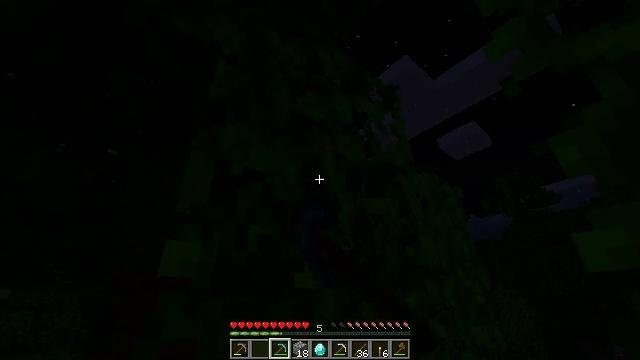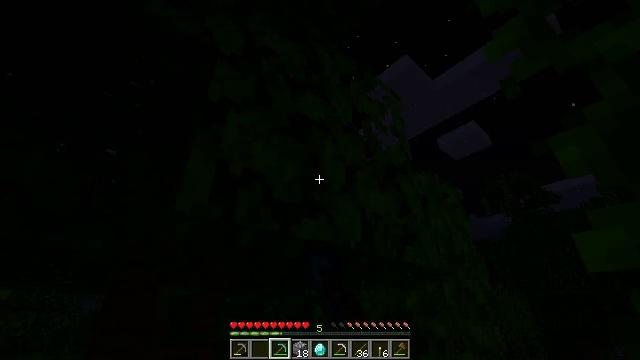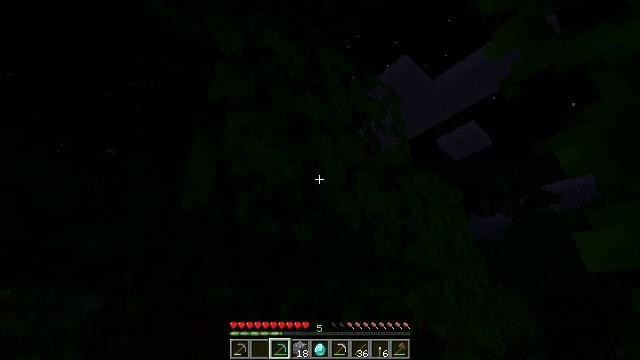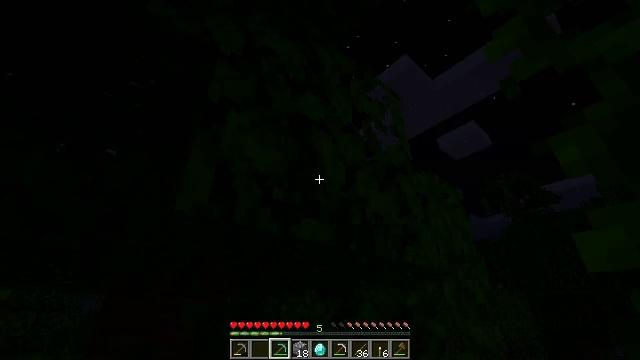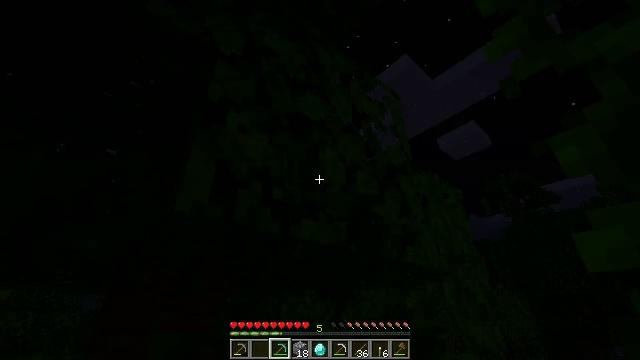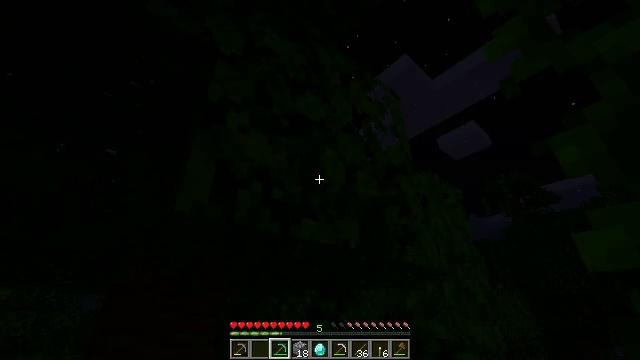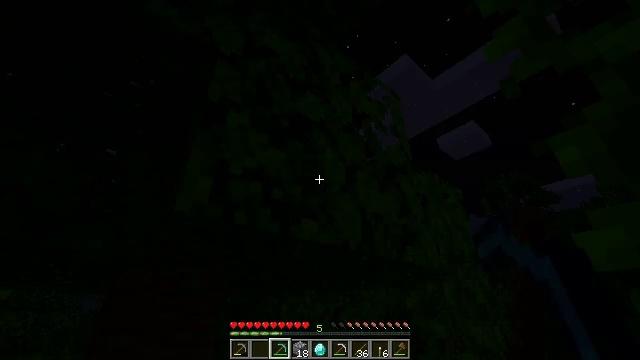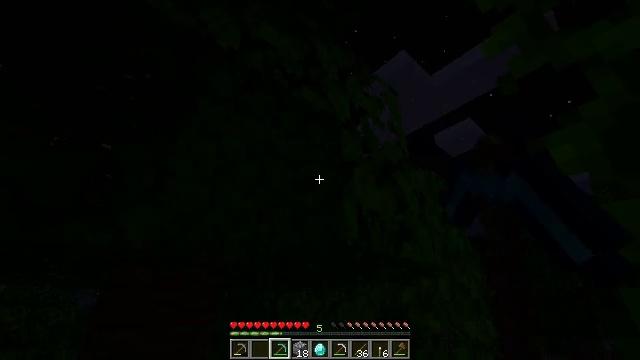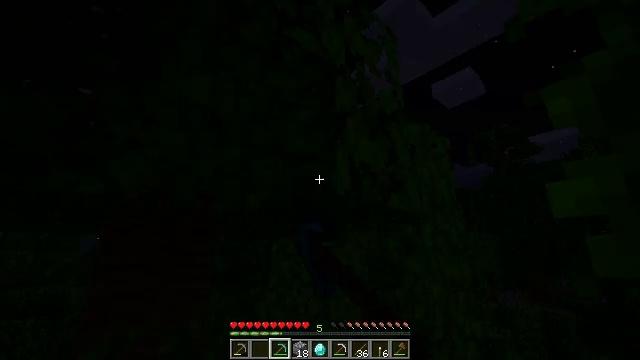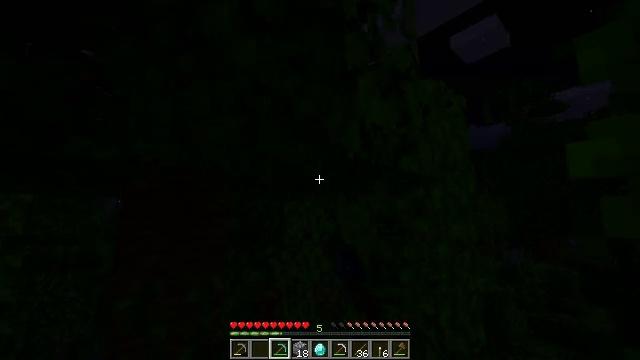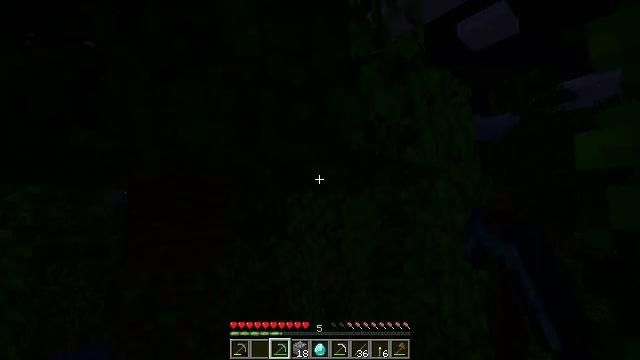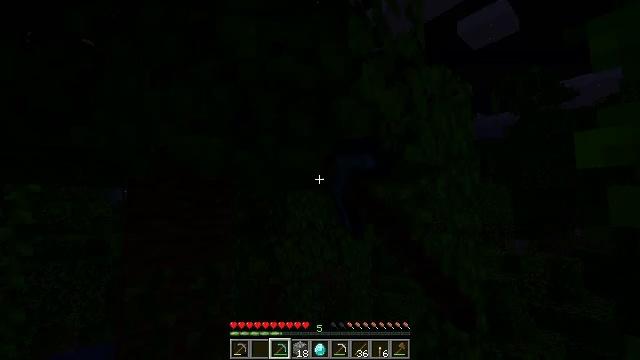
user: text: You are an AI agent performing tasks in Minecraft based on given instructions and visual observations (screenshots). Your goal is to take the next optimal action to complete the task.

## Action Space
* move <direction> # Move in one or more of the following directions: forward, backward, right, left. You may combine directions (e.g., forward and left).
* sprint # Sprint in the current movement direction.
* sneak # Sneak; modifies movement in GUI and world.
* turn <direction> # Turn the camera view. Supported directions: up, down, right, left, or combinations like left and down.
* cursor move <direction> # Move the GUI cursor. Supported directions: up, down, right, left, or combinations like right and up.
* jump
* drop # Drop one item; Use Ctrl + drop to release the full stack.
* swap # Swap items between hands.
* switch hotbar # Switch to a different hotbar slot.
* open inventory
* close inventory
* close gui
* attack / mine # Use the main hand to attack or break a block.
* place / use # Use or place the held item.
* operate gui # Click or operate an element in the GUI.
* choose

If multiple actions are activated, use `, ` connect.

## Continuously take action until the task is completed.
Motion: motion action
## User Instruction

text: Collect jungle leaves by breaking them.
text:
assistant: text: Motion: attack / mine
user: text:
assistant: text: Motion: attack / mine
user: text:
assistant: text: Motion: attack / mine
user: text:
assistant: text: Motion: attack / mine
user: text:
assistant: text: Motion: attack / mine
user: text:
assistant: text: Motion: attack / mine
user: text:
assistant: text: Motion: attack / mine
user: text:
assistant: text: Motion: turn right and down, attack / mine
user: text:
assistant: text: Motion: turn left and down, attack / mine
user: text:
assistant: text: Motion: turn down, attack / mine
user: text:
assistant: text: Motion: attack / mine
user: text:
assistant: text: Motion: attack / mine